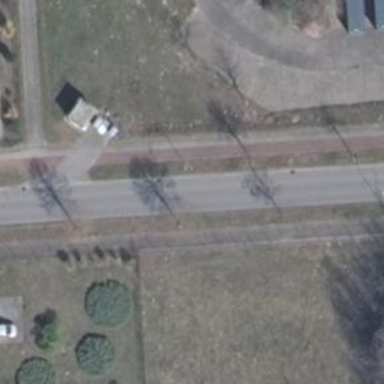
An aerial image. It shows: Beautiful avenue lined with deciduous broadleaved trees.